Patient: sex M, age 61
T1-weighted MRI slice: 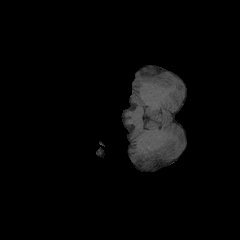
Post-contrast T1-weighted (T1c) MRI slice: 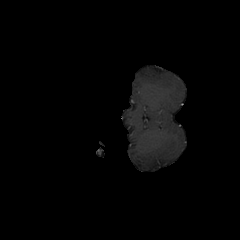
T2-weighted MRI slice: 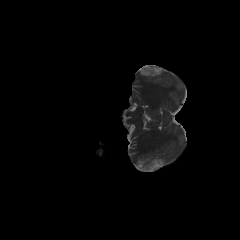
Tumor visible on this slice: no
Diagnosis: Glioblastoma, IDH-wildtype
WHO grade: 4